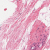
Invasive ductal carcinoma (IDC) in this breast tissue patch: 0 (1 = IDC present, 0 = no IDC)